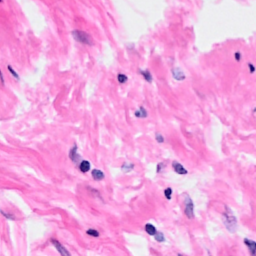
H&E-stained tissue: Breast